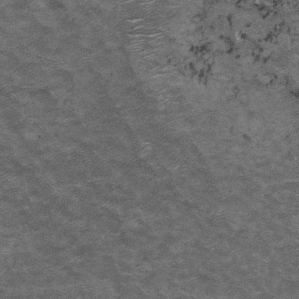
Label: frost